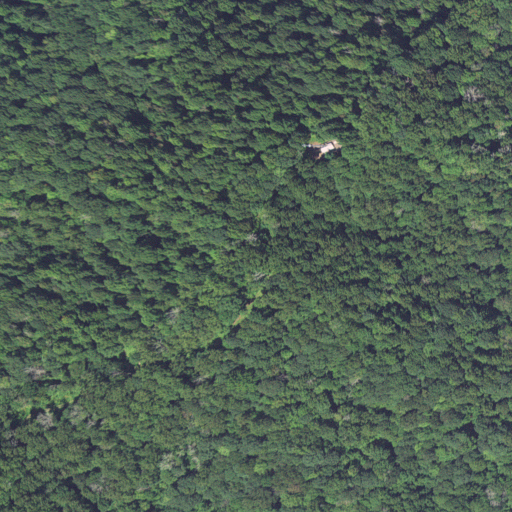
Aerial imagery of ridge(s) in North Carolina named Peterson Ridge containing deciduous forest, mixed forest, and grassland